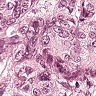
Metastatic tissue present: yes